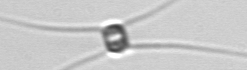
Label: Chaetoceros_similis